Question: I have a panel control over picture box control. Now I want to set the background of the panel as the image is.

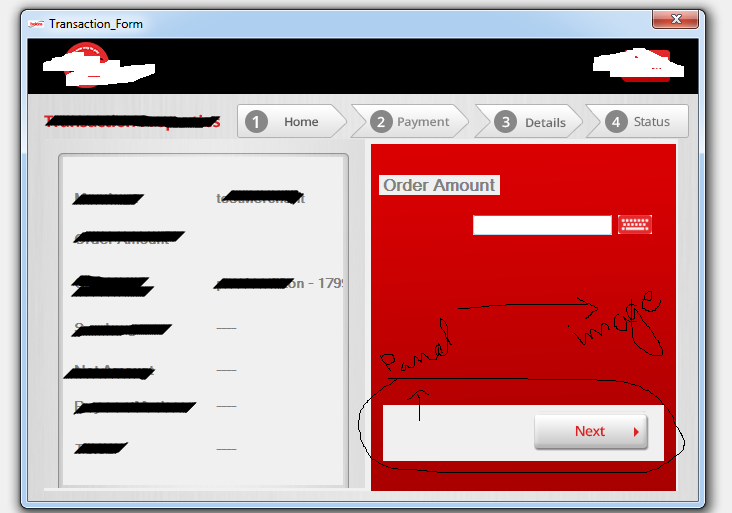
Answer: If we set 'panel.BackColor = Color.Transparent;' panel becomes transparent and shows parent background color or image. But 'PictureBox' is not container you only place panel on picture box so even if you try 'panel.BackColor = Color.Transparent;' you will not see image of 'PictureBox'. You will try something like this.
'''
panel.Parent = pictureBox;
panel.BackColor = Color.Transparent;
'''
But take care top and left of 'panel' because when you set 'pictureBox' as parent. you will also need to set top and left of 'panel'.